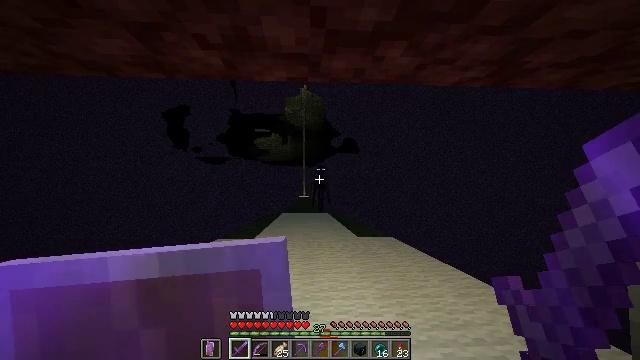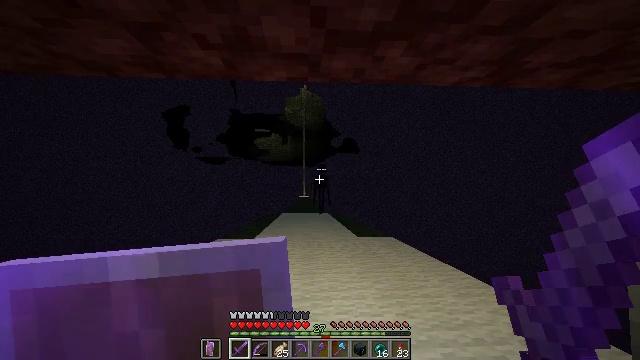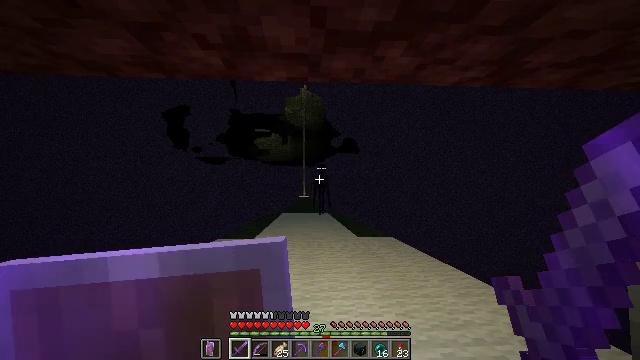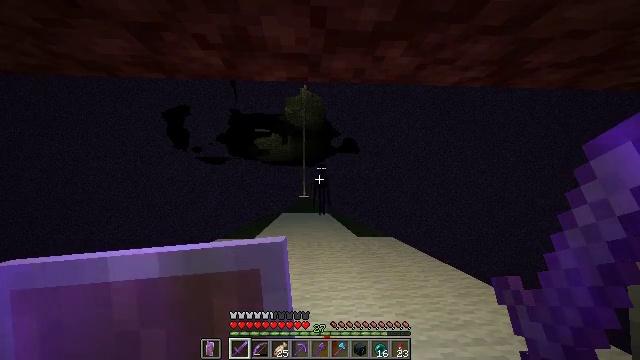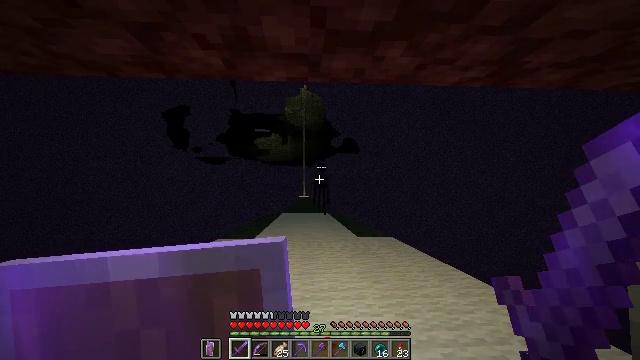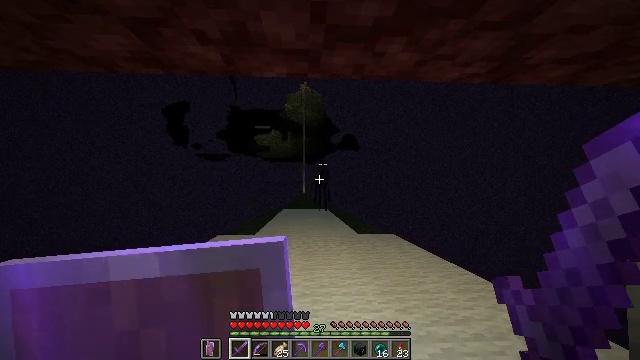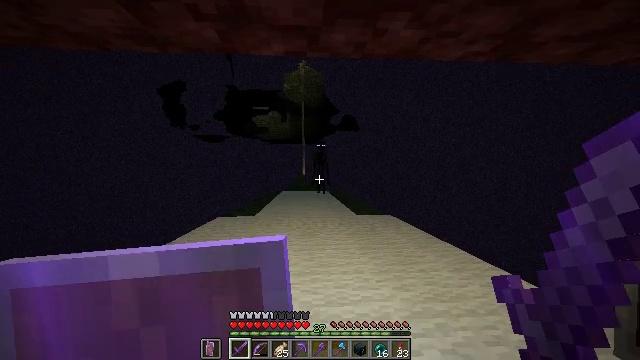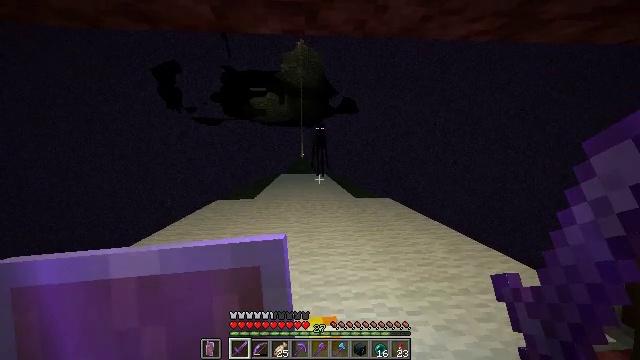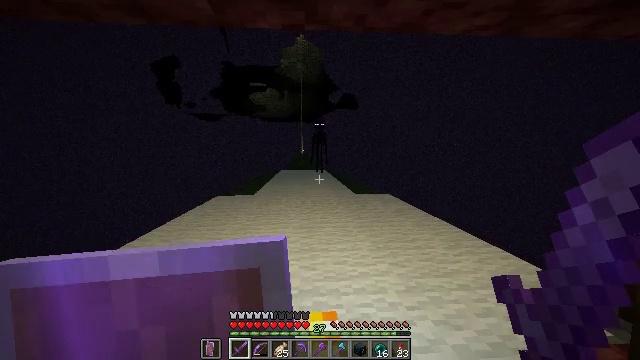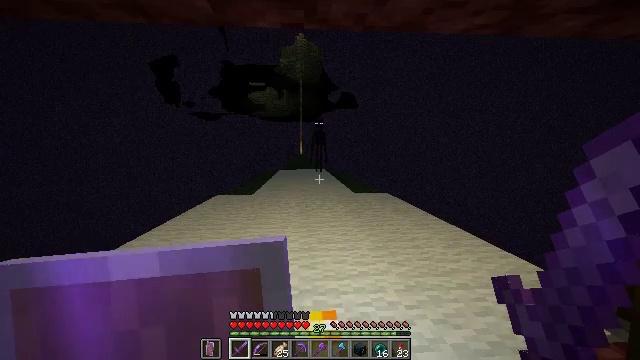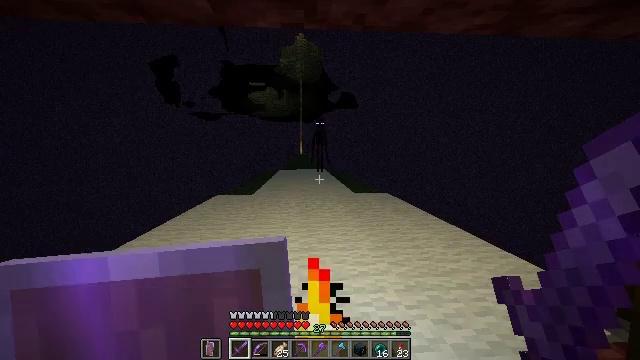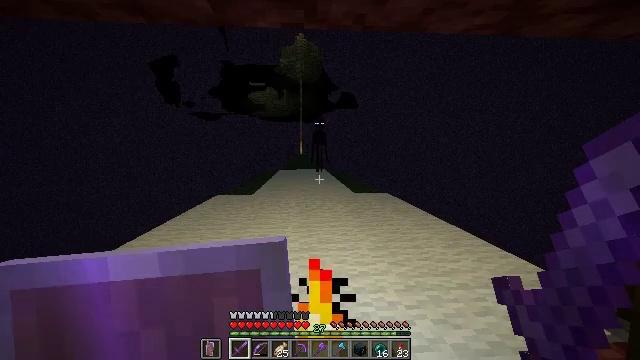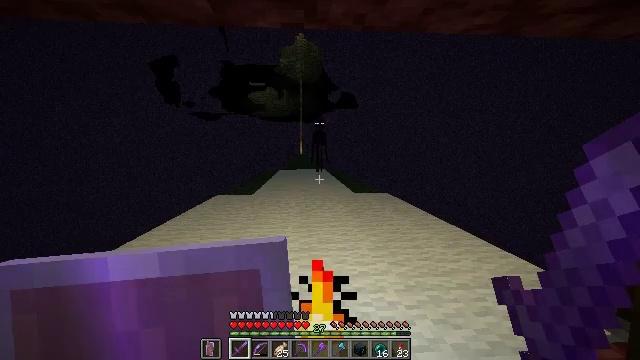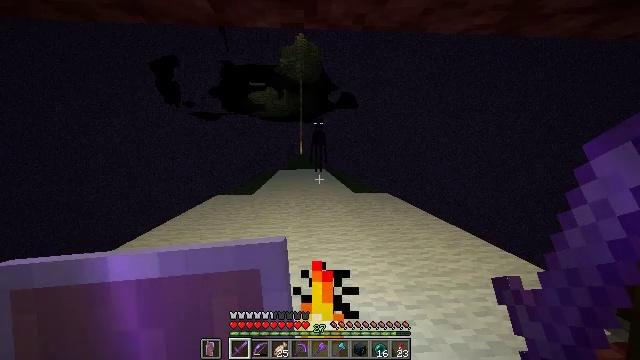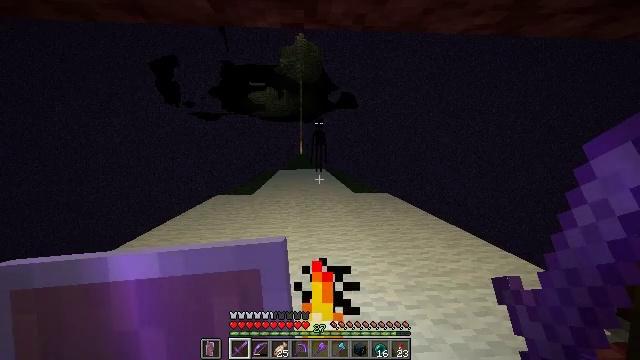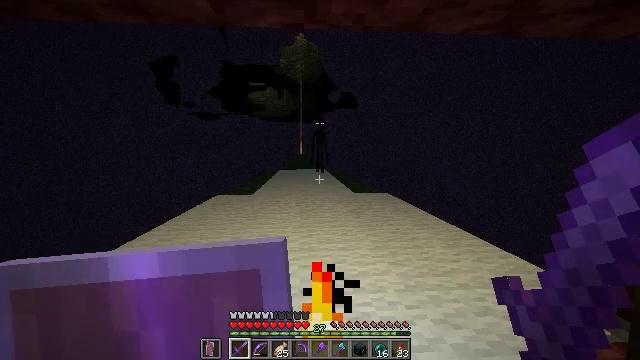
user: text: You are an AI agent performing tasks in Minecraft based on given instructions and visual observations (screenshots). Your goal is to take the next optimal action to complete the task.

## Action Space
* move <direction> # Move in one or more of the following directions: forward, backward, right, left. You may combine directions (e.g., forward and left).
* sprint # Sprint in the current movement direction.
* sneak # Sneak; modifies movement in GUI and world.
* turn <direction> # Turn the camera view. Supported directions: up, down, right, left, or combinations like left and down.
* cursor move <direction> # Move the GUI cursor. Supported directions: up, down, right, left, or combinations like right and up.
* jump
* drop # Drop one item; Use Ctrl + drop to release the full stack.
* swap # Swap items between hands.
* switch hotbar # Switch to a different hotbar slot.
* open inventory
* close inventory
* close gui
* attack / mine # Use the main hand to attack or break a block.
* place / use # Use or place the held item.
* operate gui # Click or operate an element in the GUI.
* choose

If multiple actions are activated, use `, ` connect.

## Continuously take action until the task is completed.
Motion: motion action
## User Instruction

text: Hunt the enderman.
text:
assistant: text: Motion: sneak
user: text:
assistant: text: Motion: sneak
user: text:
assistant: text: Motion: sneak
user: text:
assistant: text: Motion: sneak
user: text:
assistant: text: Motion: sneak
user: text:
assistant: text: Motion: sneak, turn down
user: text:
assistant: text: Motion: sneak, turn down
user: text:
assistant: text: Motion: sneak
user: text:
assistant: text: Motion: sneak
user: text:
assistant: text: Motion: sneak
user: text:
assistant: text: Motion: sneak
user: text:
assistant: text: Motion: sneak
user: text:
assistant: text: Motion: sneak
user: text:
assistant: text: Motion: sneak
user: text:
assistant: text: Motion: sneak
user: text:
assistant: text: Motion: sneak
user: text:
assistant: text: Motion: sneak
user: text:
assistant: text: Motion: sneak
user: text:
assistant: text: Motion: sneak
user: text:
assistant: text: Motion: sneak
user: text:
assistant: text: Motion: sneak
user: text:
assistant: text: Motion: sneak
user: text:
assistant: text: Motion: sneak
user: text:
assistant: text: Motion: sneak
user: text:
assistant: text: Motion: sneak
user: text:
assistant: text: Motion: sneak
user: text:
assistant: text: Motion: sneak
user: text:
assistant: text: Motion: sneak
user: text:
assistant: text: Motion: sneak, turn up
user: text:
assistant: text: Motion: sneak, turn up